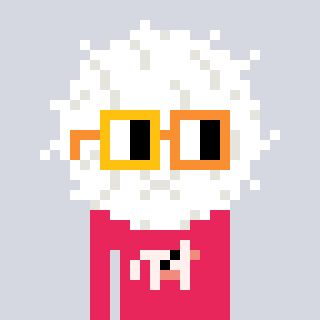
a pixel art character with square yellow and orange glasses, a cottonball-shaped head and a redpinkish-colored body on a cool background